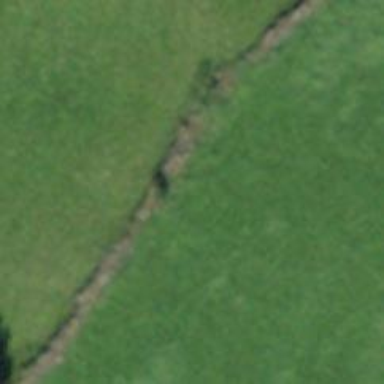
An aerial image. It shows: Dry stone wall barrier.